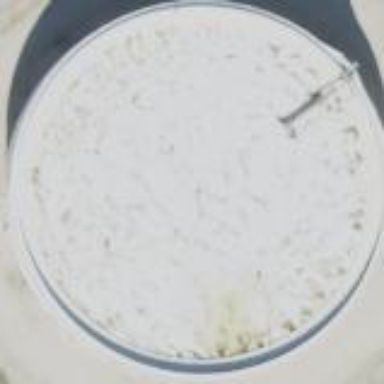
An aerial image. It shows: Storage tank created as man-made structure.